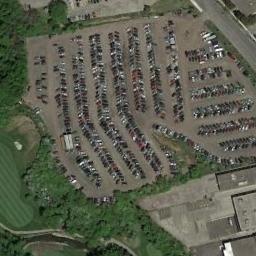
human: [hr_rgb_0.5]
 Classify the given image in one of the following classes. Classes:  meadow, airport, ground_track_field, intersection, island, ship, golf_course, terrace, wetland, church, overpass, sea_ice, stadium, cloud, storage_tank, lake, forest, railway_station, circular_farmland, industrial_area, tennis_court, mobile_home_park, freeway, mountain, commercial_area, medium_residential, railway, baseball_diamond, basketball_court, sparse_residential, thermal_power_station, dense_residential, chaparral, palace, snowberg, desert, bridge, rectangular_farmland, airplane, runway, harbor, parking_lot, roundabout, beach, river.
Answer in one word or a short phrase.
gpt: parking_lot